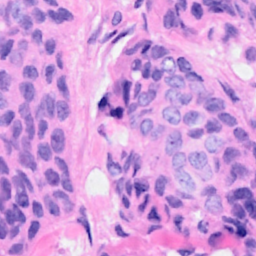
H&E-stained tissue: Breast